Question: I have used light box 2 to create a gallery for my bootstrap 3 webpage.
The thumbnails are not properly arranged. It is supposed to seen as a horizontal line but it shows in a vertical line. Besides this, lightbox works properly. Below is my code.
'''
<body>
<div class="container">
<h3>Gallery</h3>
<div class="gallery">
<div class="row">
<div class "col-lg-3">
<a href="img/1.jpg" data-title="caption" data-lightbox="school">
<img src="img/1.jpg" width="200px" class="img-thumbnail"/>
</a>
</div>
<div class "col-lg-3">
<a href="img/2.jpg" data-title="caption" data-lightbox="school">
<img src="img/2.jpg" width="200px" class="img-thumbnail"/>
</a>
</div>
<div class "col-lg-9">
<a href="img/3.jpg" data-title="caption" data-lightbox="school">
<img src="img/3.jpg" width="200px" class="img-thumbnail"/>
</a>
</div>
</div>
<div class="row">
<div class "col-lg-3">
<a href="img/1.jpg" data-title="caption" data-lightbox="school">
<img src="img/1.jpg" width="200px" class="img-thumbnail"/>
</a>
</div>
<div class "col-lg-3">
<a href="img/2.jpg" data-title="caption" data-lightbox="school">
<img src="img/2.jpg" width="200px" class="img-thumbnail"/>
</a>
</div>
<div class "col-lg-3">
<a href="img/3.jpg" data-title="caption" data-lightbox="school">
<img src="img/3.jpg" width="200px" class="img-thumbnail"/>
</a>
</div>
</div>
</div>
</div>
</div>
<script src="js/bootstrap.js"></script>
<script src="https://ajax.googleapis.com/ajax/libs/jquery/1.11.3/jquery.min.js"></script>
<script src="js/lightbox.min.js"></script>
</body>
'''
I am also attaching a screenshot of it:

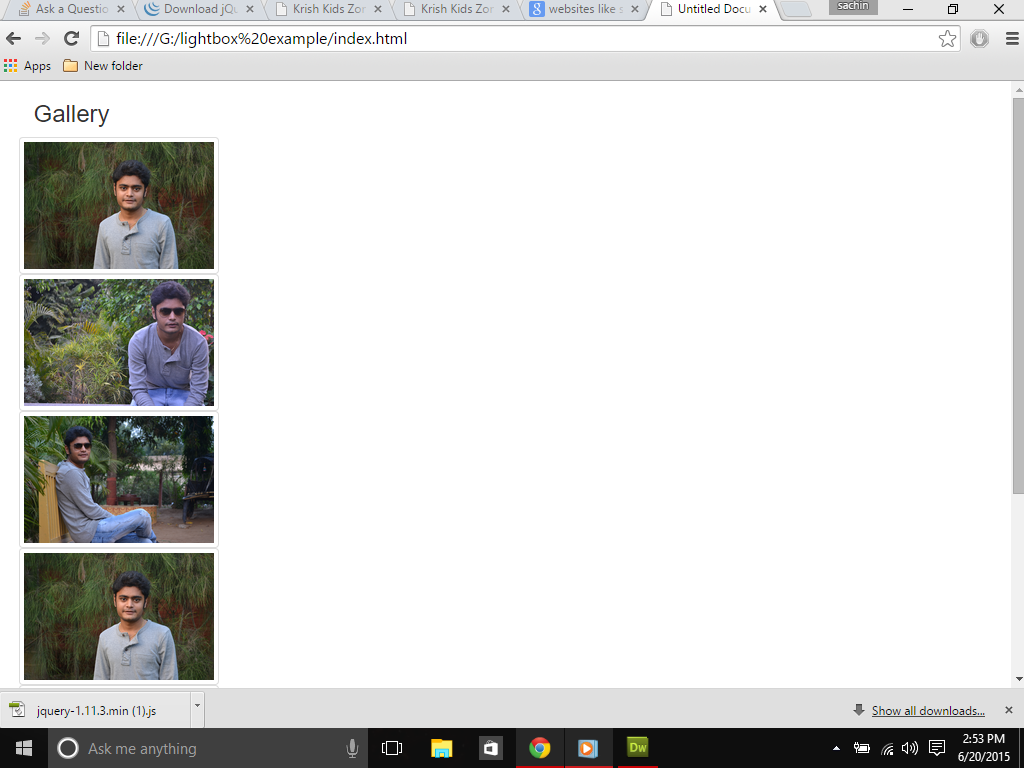
Answer: It seems your link to bootstrap, or the copy of bootstrap you are using is not valid. Perhaps the gallery is disabling or overriding its styles somehow. In either case it will work if you replace
'''
class="col-lg-2" // or the equivalent
'''
with
'''
style="width:33%; display:inline-block" // with the equivalent width
'''
EXAMPLE:
'''
<script src="https://ajax.googleapis.com/ajax/libs/jquery/2.1.1/jquery.min.js"></script>
<script src="http://stanford.edu/~nisham/bootstrap/js/bootstrap.js"></script>
<script src="http://xcounter.se/lightbox/js/lightbox.min.js"></script>
<body>
<div class="container">
<h3>Gallery</h3>
<div class="gallery">
<div class="row">
<div style="width:33%; display:inline-block"> <a href="http://www.theintentionallife.com/wp-content/uploads/2014/12/1.jpg" data-title="caption" data-lightbox="school">
<img src="http://www.theintentionallife.com/wp-content/uploads/2014/12/1.jpg" width="200px" class="img-thumbnail"/>
</a>
</div>
<div style="width:33%; display:inline-block"> <a href="https://www.rome2rio.com/images/rome2rio-2.png" data-title="caption" data-lightbox="school">
<img src="https://www.rome2rio.com/images/rome2rio-2.png" width="200px" class="img-thumbnail"/>
</a>
</div>
<div style="width:33%; display:inline-block"> <a href="http://static.wixstatic.com/media/6d5967_046bf0297b2343ed87cf116a298746c3.jpg" data-title="caption" data-lightbox="school">
<img src="http://static.wixstatic.com/media/6d5967_046bf0297b2343ed87cf116a298746c3.jpg" width="200px" class="img-thumbnail"/>
</a>
</div>
</div>
<div class="row">
<div style="width:33%; display:inline-block"> <a href="http://www.theintentionallife.com/wp-content/uploads/2014/12/1.jpg" data-title="caption" data-lightbox="school">
<img src="http://www.theintentionallife.com/wp-content/uploads/2014/12/1.jpg" width="200px" class="img-thumbnail"/>
</a>
</div>
<div style="width:33%; display:inline-block"> <a href="https://www.rome2rio.com/images/rome2rio-2.png" data-title="caption" data-lightbox="school">
<img src="https://www.rome2rio.com/images/rome2rio-2.png" width="200px" class="img-thumbnail"/>
</a>
</div>
<div style="width:33%; display:inline-block"> <a href="http://static.wixstatic.com/media/6d5967_046bf0297b2343ed87cf116a298746c3.jpg" data-title="caption" data-lightbox="school">
<img src="http://static.wixstatic.com/media/6d5967_046bf0297b2343ed87cf116a298746c3.jpg" width="200px" class="img-thumbnail"/>
</a>
</div>
</div>
</div>
</div>
</body>
</html>
'''